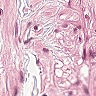
Metastatic tissue present: no